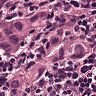
Metastatic tissue present: yes